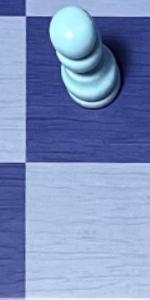
Label: Empty